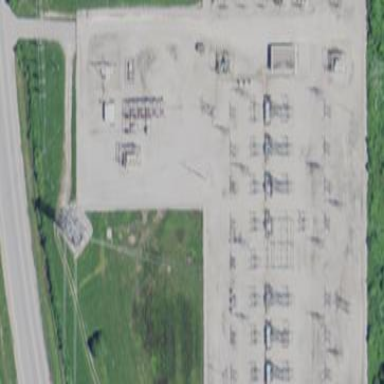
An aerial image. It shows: Power substation.